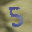
Label: 5